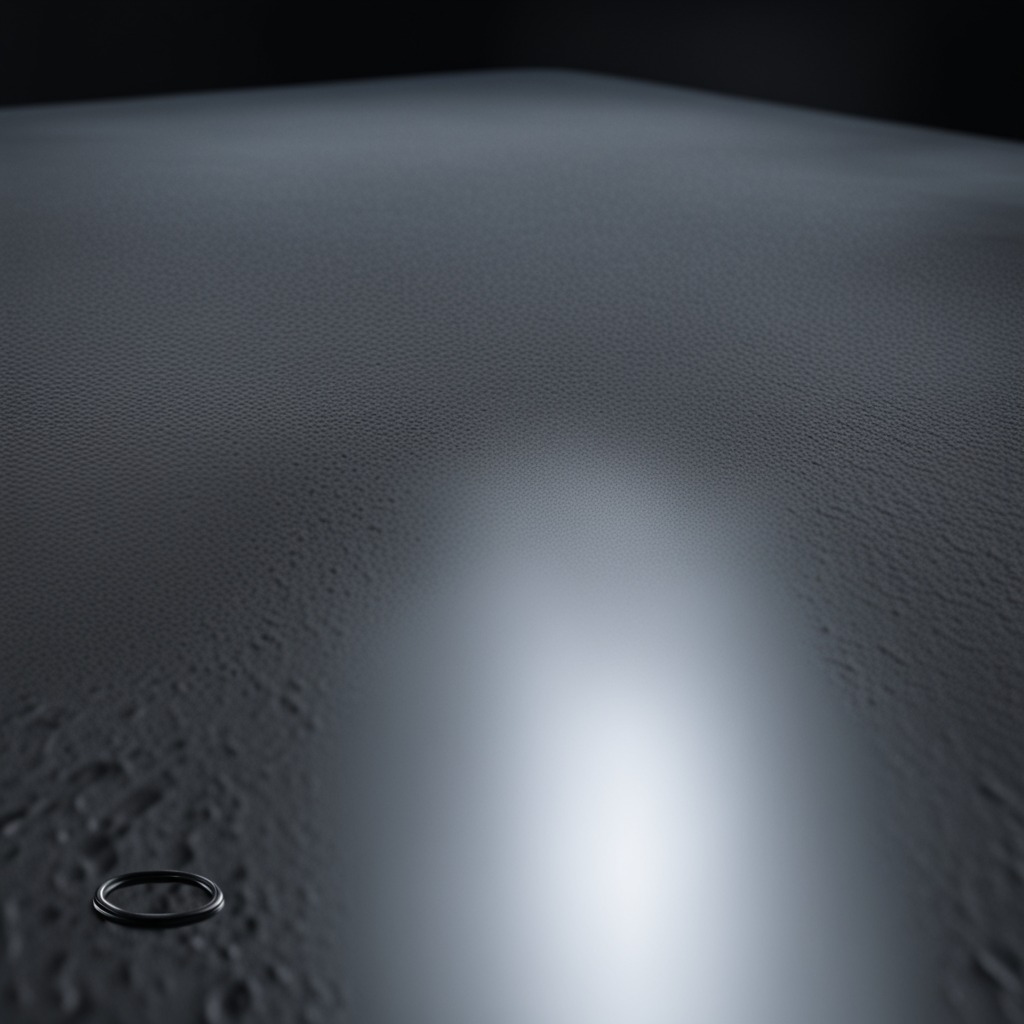
A rubber O-ring lying on a clean granite table inside a workshop at night dim ambient light soft shadows worn but